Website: home-depot
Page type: billing-address
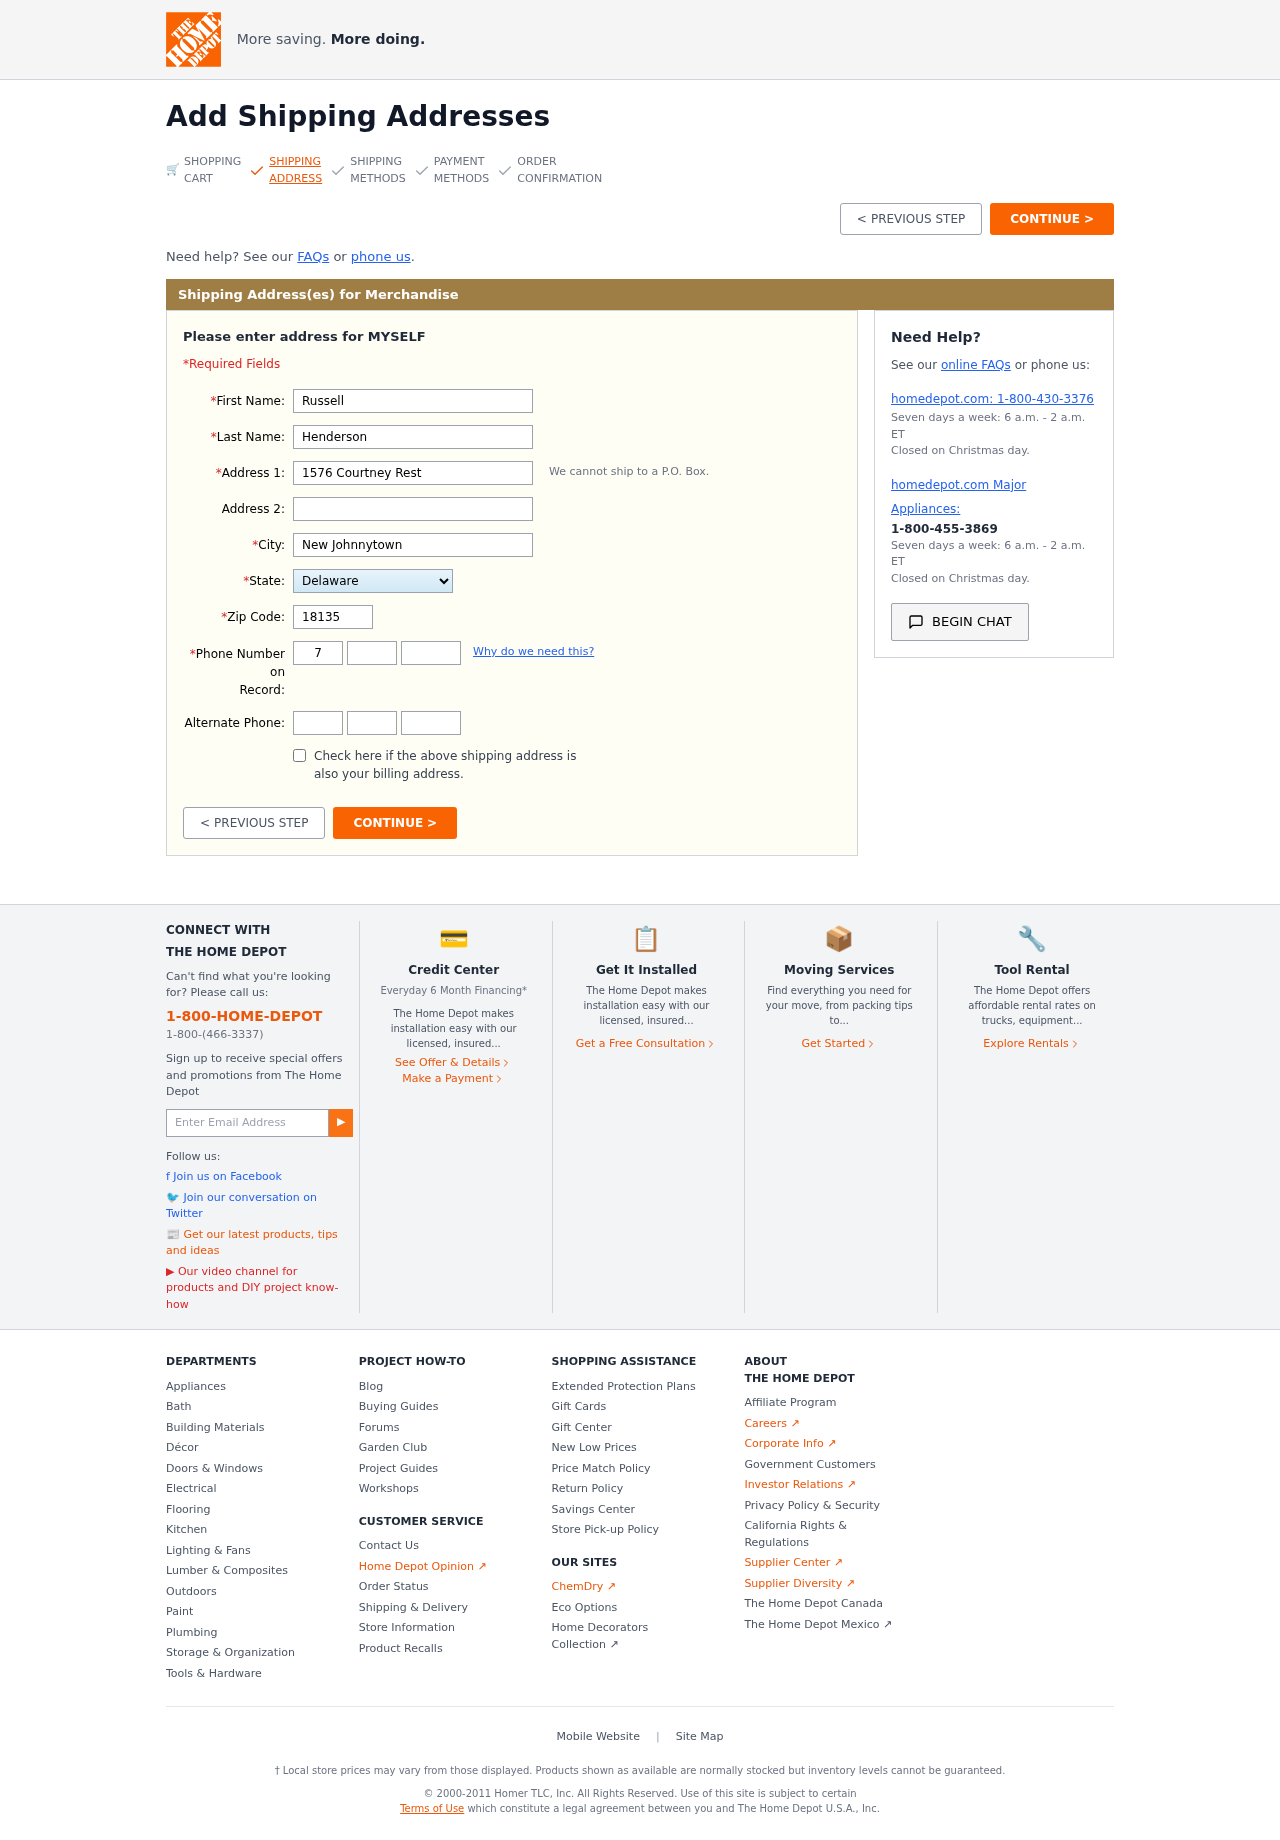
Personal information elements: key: PII_STATE
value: Delaware
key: PII_FIRSTNAME
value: Russell
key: PII_LASTNAME
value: Henderson
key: PII_STREET
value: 1576 Courtney Rest
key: PII_CITY
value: New Johnnytown
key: PII_POSTCODE
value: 18135
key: PII_PHONE_AREA
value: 714
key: PII_PHONE_PREFIX
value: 566
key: PII_PHONE_LINE
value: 0029
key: PII_PHONE_ALT_AREA
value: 814
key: PII_PHONE_ALT_PREFIX
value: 519
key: PII_PHONE_ALT_LINE
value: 8952